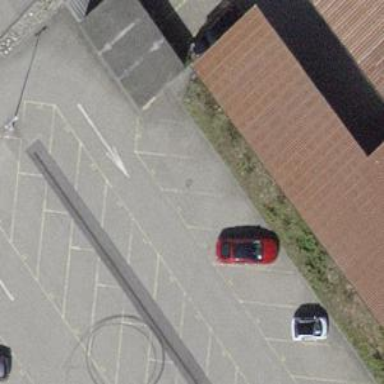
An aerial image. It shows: Car sharing facility.